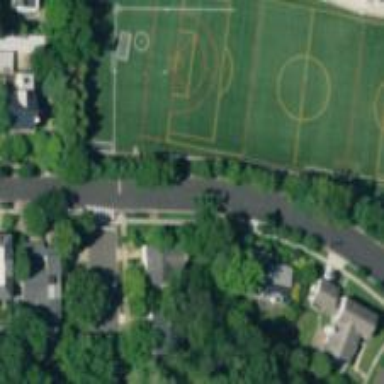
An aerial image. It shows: Soccer pitch for leisure land activities.